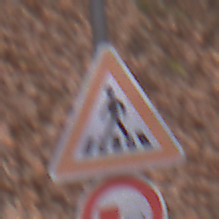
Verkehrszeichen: FussgaengerueberwegRechts
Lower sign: UeberholverbotKraftfahrzeuge
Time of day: Midday
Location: Outdoor (Nature)
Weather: Overcast
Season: Autumn
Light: Natural